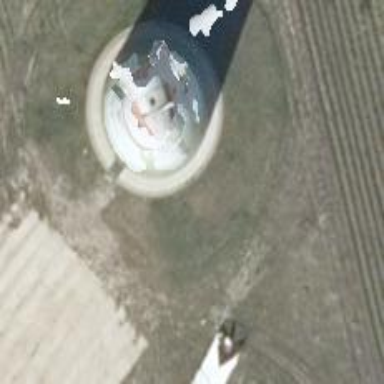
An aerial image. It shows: Wind power generator.